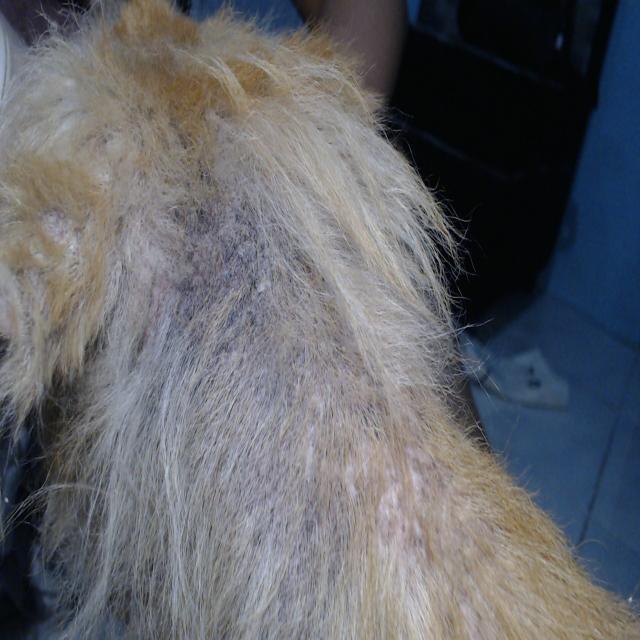
Canine demodicosis (Demodex mange) — caused by Demodex canis mites. Presents with alopecia, follicular papules, pustules, and comedones. Often localized on face and forelimbs.